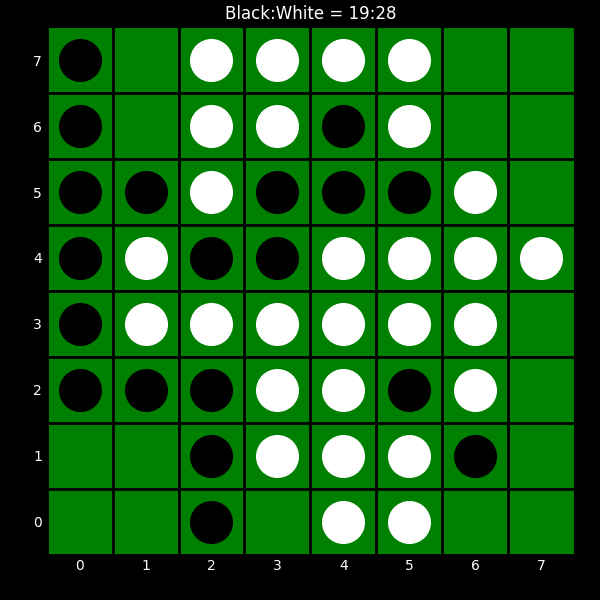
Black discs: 19
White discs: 28